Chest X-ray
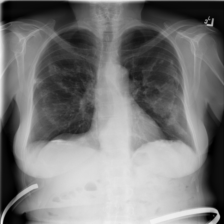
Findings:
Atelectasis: negative
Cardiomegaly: negative
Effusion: positive
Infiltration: negative
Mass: positive
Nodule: negative
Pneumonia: negative
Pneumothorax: negative
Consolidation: negative
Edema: negative
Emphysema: negative
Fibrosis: negative
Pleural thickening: negative
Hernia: negative